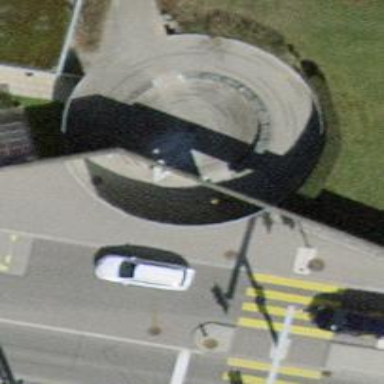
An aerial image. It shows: Beautiful fountain.